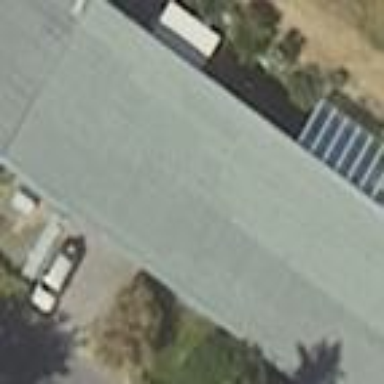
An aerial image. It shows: Commercial building.